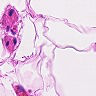
Metastatic tissue present: no